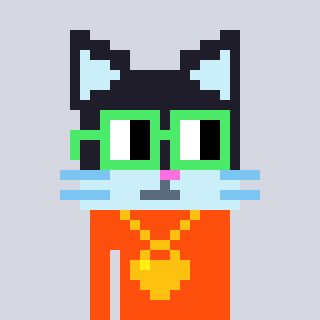
a pixel art character with square light green glasses, a cat-shaped head and a orange-colored body on a cool background